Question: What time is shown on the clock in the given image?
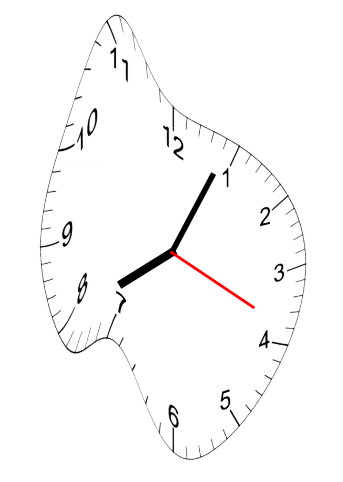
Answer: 08:04:19